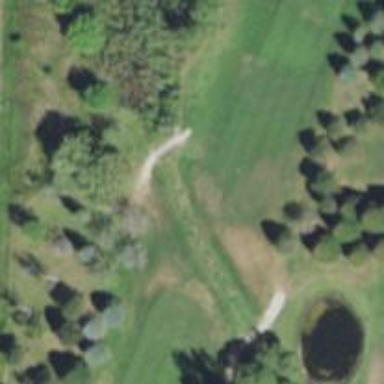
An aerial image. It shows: Pathway for golfing.